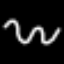
Label: squiggle